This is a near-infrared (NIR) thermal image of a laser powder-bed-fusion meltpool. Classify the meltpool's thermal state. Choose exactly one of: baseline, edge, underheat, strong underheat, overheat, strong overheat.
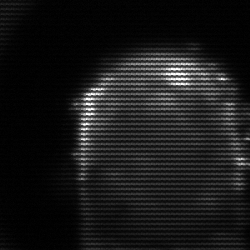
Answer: baseline